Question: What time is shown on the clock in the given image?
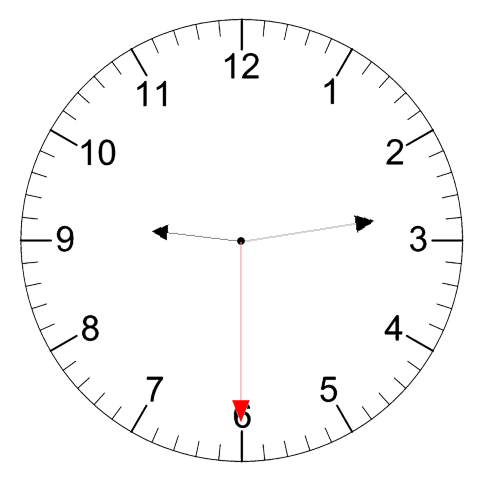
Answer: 09:13:30